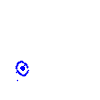
Particle: electron